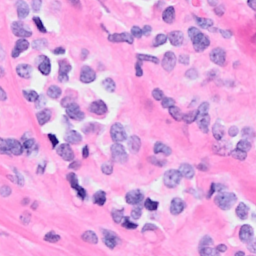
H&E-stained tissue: Breast